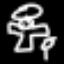
Label: angel